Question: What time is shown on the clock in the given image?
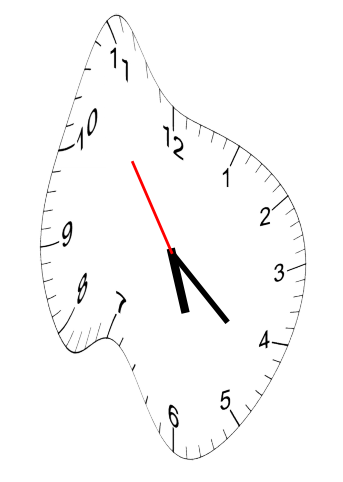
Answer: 05:21:54